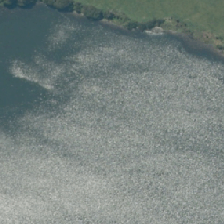
Land cover: lake_pond